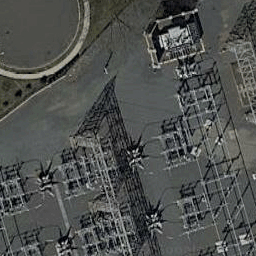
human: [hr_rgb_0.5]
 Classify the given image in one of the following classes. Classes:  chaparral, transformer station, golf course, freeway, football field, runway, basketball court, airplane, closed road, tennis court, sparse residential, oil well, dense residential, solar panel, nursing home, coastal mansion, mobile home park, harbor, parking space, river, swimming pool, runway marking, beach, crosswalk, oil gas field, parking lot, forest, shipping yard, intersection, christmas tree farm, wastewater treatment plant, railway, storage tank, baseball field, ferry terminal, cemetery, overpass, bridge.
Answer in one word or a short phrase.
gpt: transformer station